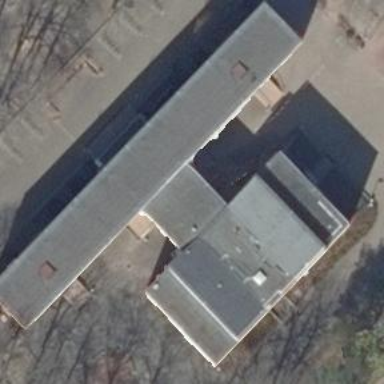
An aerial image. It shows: School building.